Question: '''
salesman
========
uId
salesGroupLinked
================
uId
groupId
//add performacesScore field here
group
======
groupId
'''
I have 3 table above that formed many to many relationship, and I would add a field 'performaces' (INT) so that each salesman can have a score in each group. And I believe it should be located at salesGroupLinked table. But since uId and groupId is FK, I can't insert / edit the data (I'm using phpmyadmin). I can't make the performacesScore field unique since they can be same value for example a salesman get 10 and another get the same.
I got this msg :
> This table does not contain a unique column. Grid edit, checkbox,
Edit, Copy and Delete features are not available.
describe salesGroupLinked

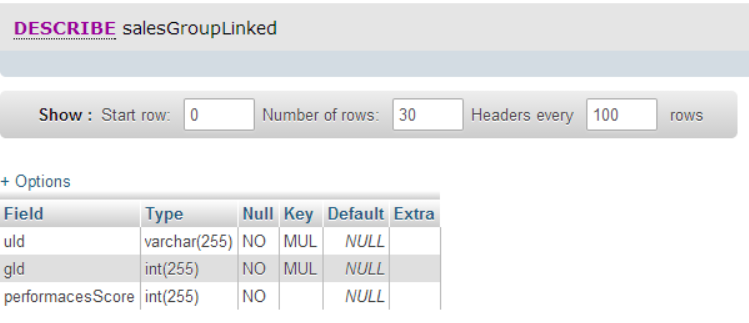
Answer: The tool is simply telling you that there can be several entries for a uId-groupId combination. Example:
Now imagine this data is shown to you and you make the first 2/1/30 a 2/1/50. What update statement could the tool sent to the dbms?
'''
update salesGroupLinked set performacesScore = 50
where uId = 2 and groupId = 1;
'''
This would update three records instead of one.
'''
update salesGroupLinked set performacesScore = 50
where uId = 2 and groupId = 1 and performacesScore = 30;
'''
This would still update two records instead of one.
So in order to properly update and delete, you must tell the dbms what makes the records unique. There are four possibilities:
- - - -